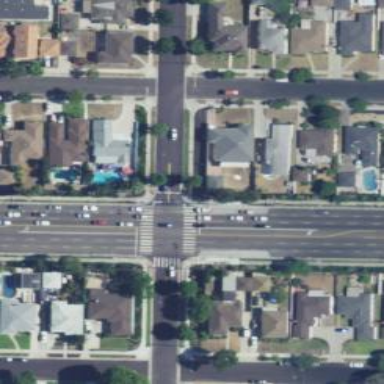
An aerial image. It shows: Crossing on the road.